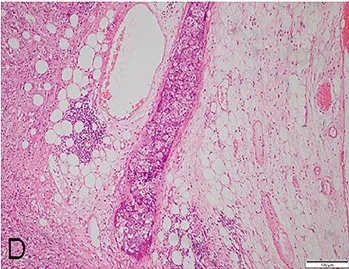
(D) Intravascular tumor thrombi can be found in the adipose tissue surrounding the tumor (x100).
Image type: pathology (h&e)